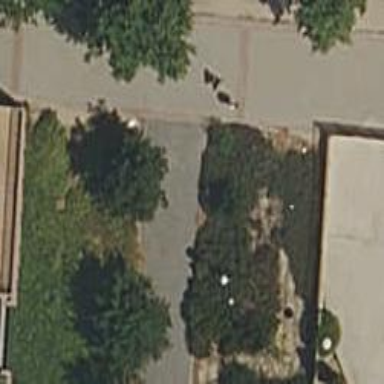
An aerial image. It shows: Footway with concrete surface.